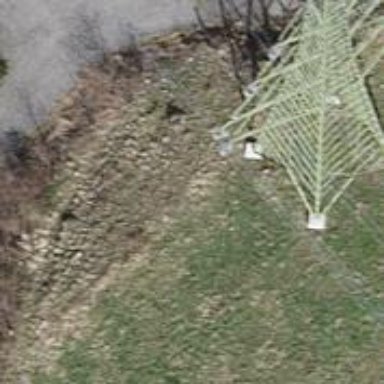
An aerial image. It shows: Lattice structure tower used for power transmission.